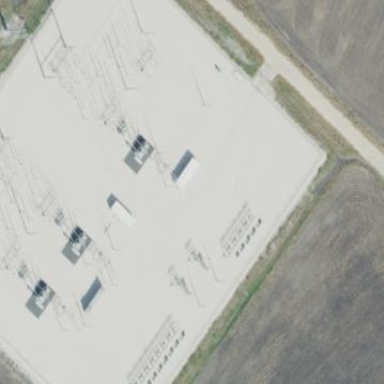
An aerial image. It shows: Generation substation.